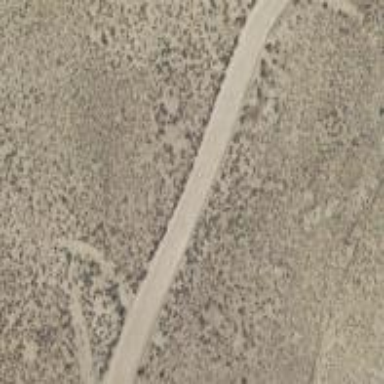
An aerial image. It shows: Unclassified road with service way.